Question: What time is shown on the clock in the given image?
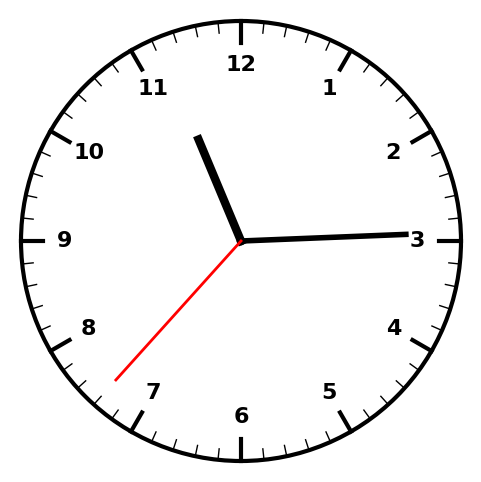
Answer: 11:14:37